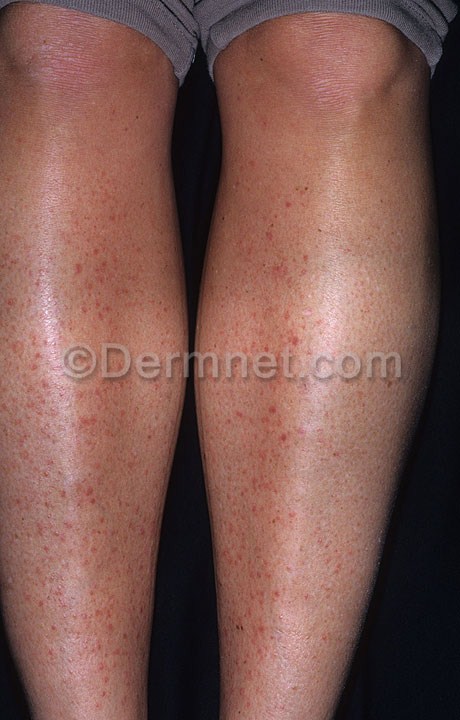
Disease: Light Diseases and Disorders of Pigmentation